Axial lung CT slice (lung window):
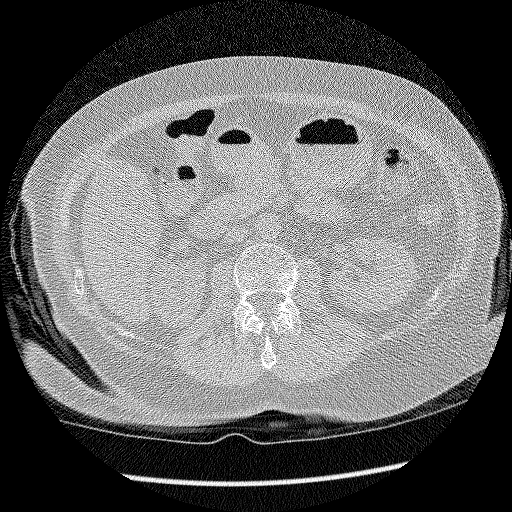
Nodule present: no